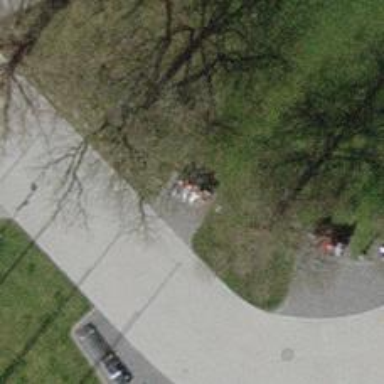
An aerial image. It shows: Brown bench in the vicinity.